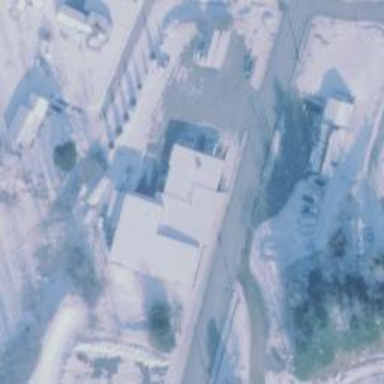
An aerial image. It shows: Scrap yard located in industrial area.